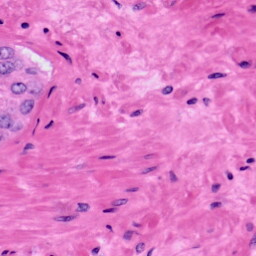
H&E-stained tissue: Prostate